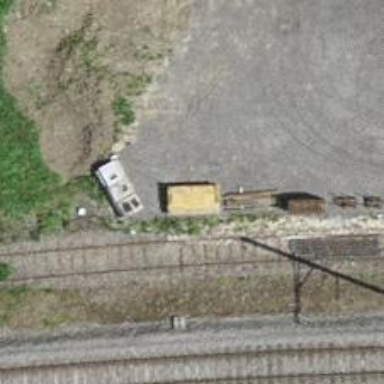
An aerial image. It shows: Disused railway.